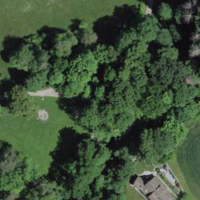
EUNIS habitat code: 53
Species observed at this site:
Poa annua
Phoenicurus ochruros